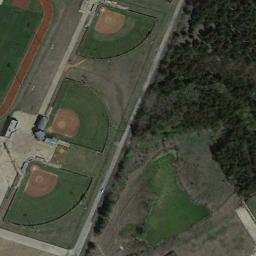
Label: baseball_diamond